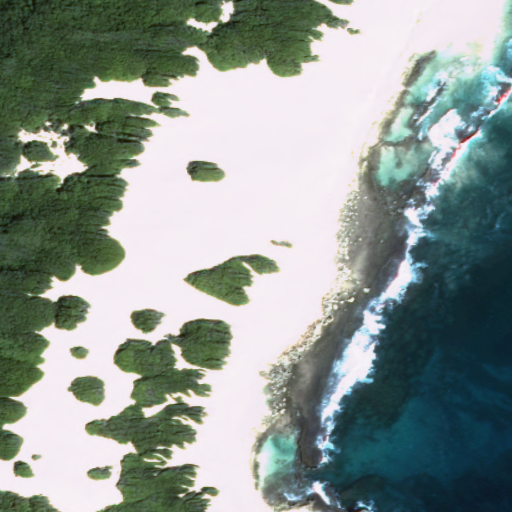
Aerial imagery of beach in Hawaii named Po‘ooneone Beach containing only unknown